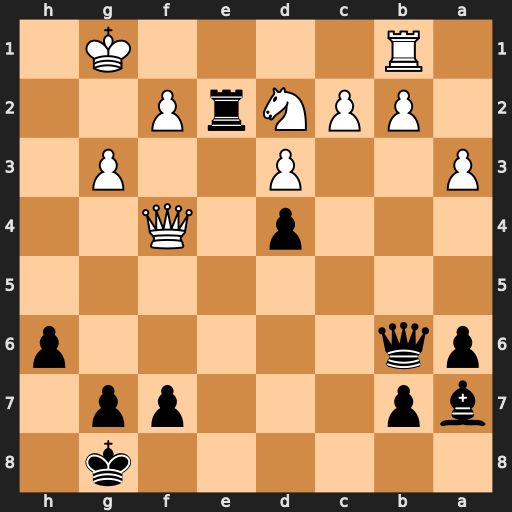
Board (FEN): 6k1/bp3pp1/pq5p/8/3p1Q2/P2P2P1/1PPNrP2/1R4K1
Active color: b
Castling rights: -
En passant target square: -
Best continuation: g5 Qf3 Rxd2